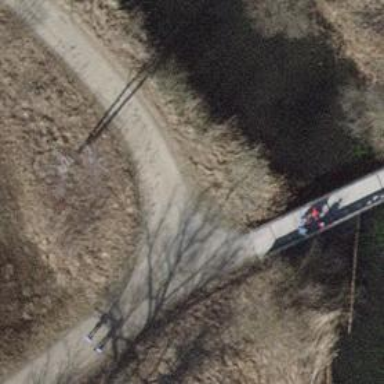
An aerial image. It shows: Path leading to bridge.